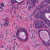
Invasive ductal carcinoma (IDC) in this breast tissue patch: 0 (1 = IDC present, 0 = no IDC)